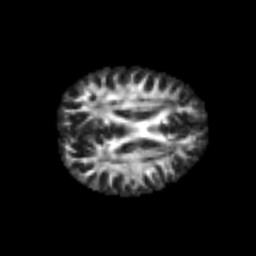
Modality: FA
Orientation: axial
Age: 25
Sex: male
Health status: healthy